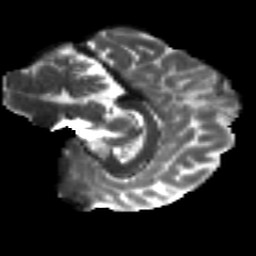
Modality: T2w
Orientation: sagittal
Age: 21
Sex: female
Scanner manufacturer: siemens
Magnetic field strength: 3 T
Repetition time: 8.8 s
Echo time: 0.085 s